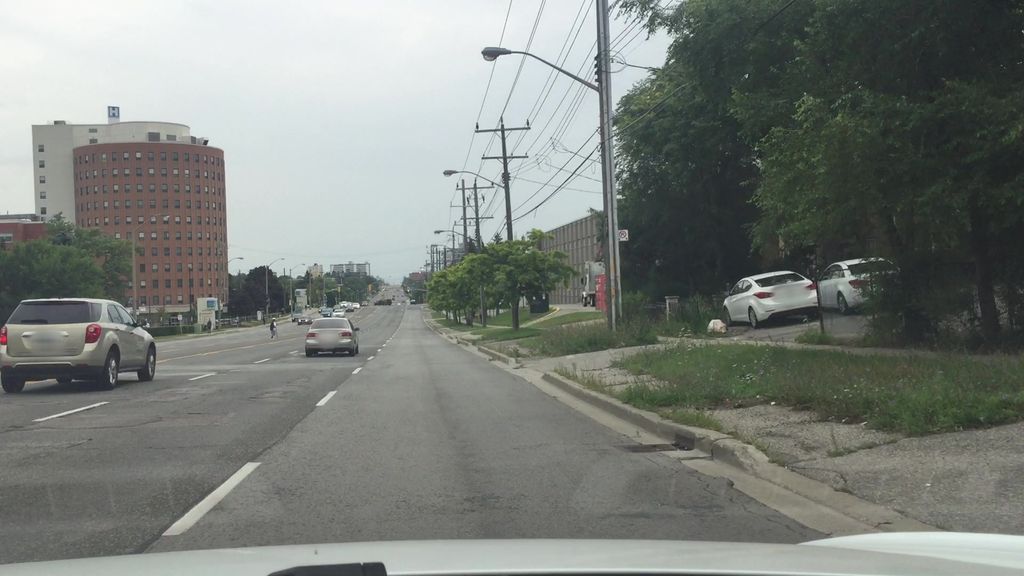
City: toronto